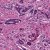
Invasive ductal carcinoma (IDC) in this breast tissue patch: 1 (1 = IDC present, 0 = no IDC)